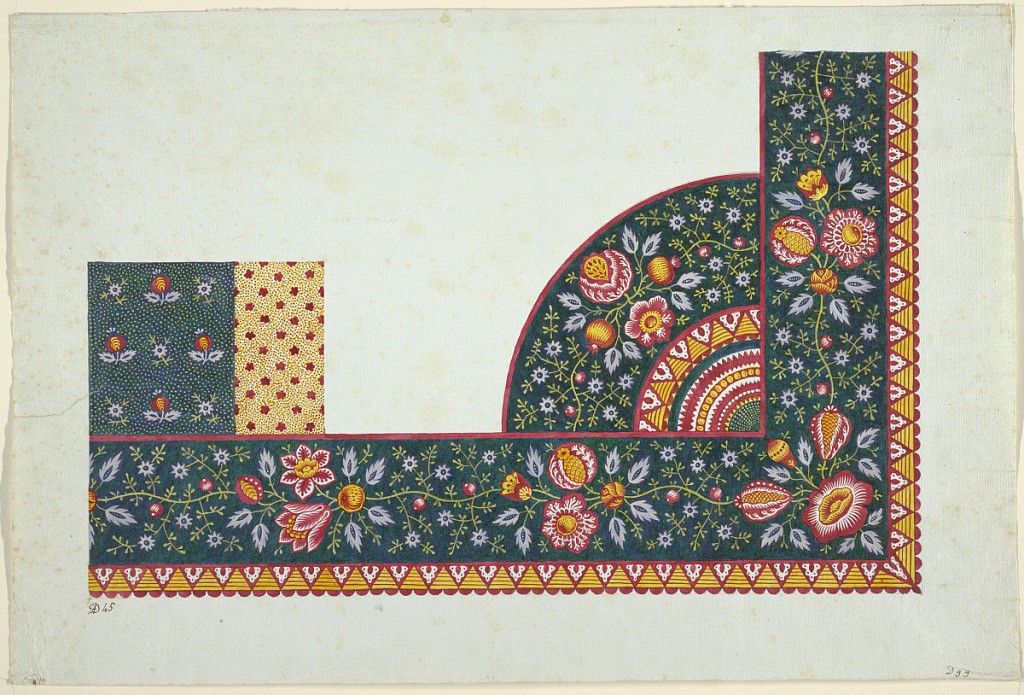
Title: Drawing
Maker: Louis-Albert DuBois, Swiss, 1752–1818
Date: ca. 1801
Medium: Graphite, brush and gouache on laid paper
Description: Corner border design, red, yellow and white flowers with violet leaves on dark green background.  Scalloped red edge on right and lower borders.